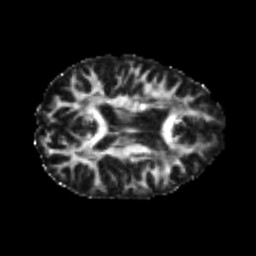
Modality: FA
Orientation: axial
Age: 22
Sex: male
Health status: healthy
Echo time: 0.074 s